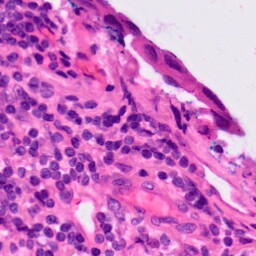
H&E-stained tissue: Lung